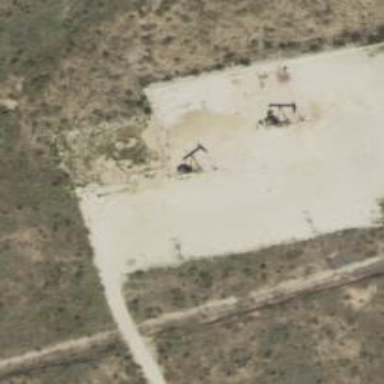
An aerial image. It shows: Petroleum well.